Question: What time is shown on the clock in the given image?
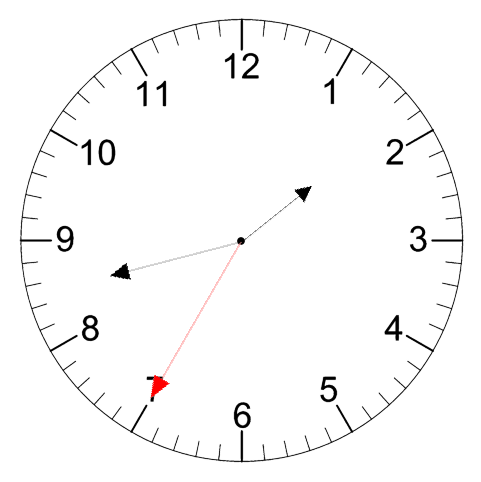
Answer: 01:42:35